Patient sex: F
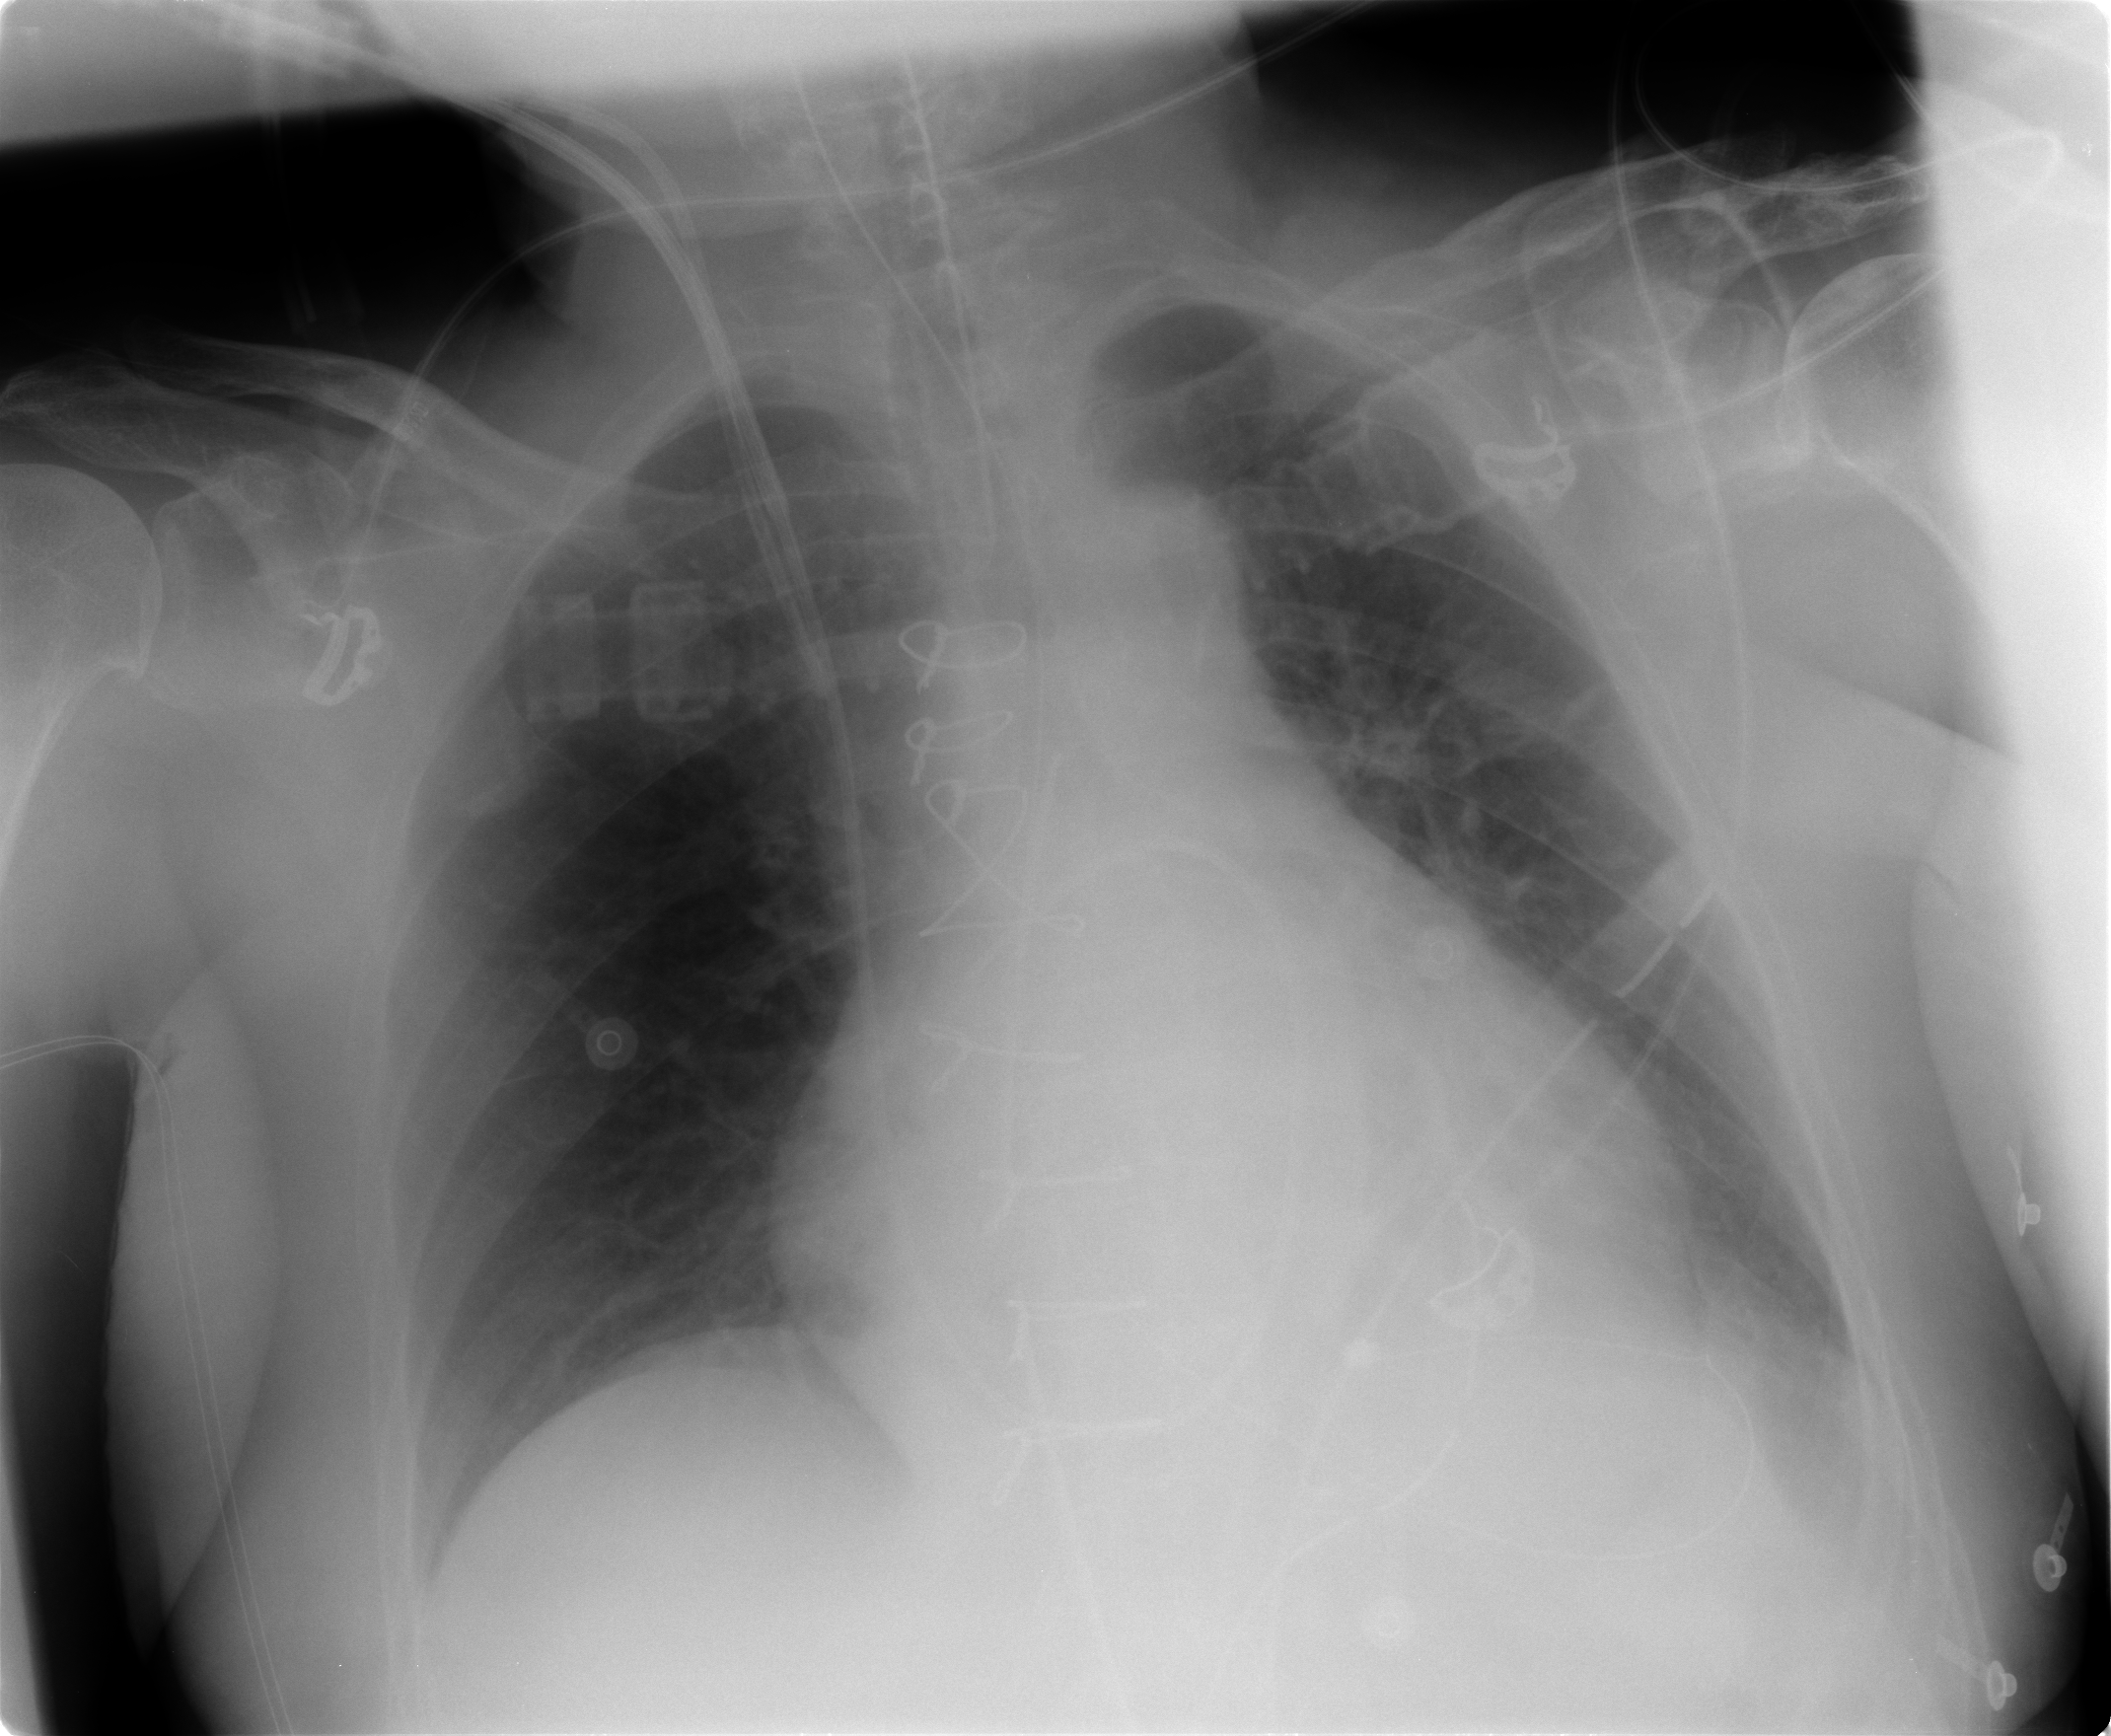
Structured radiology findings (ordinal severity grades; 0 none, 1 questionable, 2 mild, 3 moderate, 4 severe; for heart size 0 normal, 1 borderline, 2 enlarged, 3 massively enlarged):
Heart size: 2
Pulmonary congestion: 0
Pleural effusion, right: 0
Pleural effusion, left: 1
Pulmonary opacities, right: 0
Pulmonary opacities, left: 0
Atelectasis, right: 0
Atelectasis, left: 2